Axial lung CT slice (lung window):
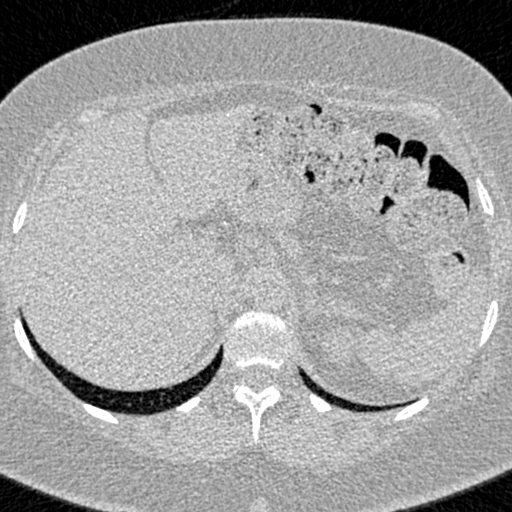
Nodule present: no